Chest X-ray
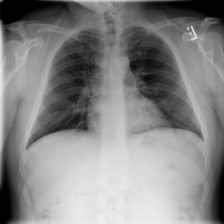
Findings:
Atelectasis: negative
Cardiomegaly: negative
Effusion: negative
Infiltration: negative
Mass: negative
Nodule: negative
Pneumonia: negative
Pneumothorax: negative
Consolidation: negative
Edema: negative
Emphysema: negative
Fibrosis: negative
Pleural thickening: negative
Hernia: negative